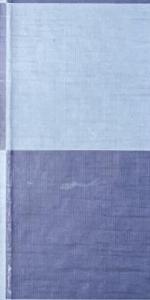
Label: Empty